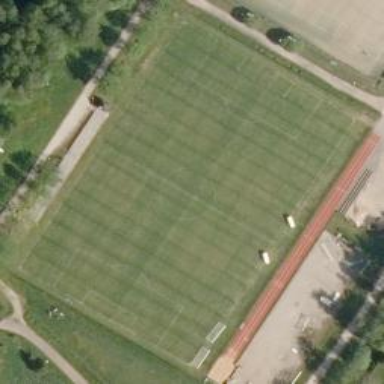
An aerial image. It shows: Soccer pitch with grass surface for leisure land.